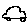
Label: car